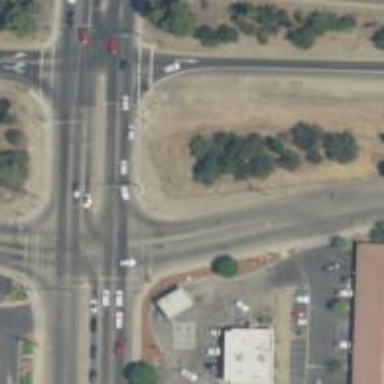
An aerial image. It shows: Crossing with line markings on the road.